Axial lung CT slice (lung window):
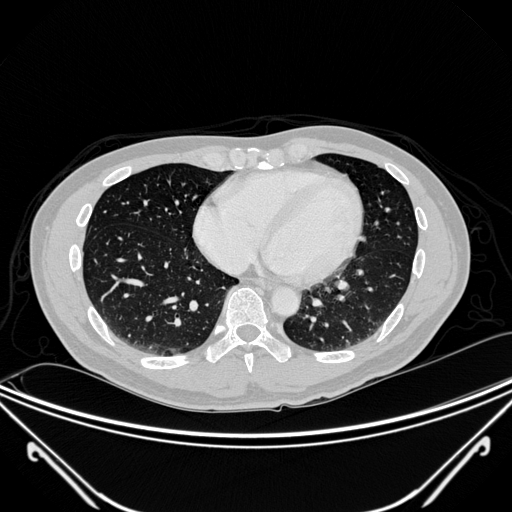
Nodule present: no